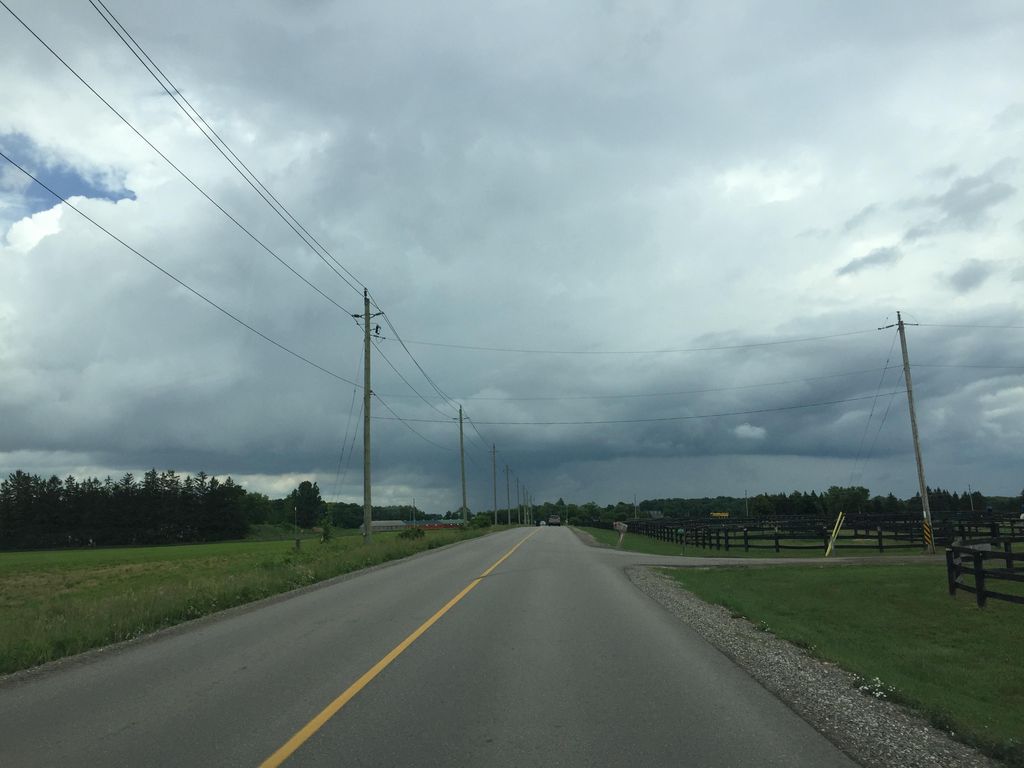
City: kitchener-waterloo